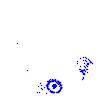
Particle: electron